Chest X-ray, AP view. Patient: 77 years old, sex F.
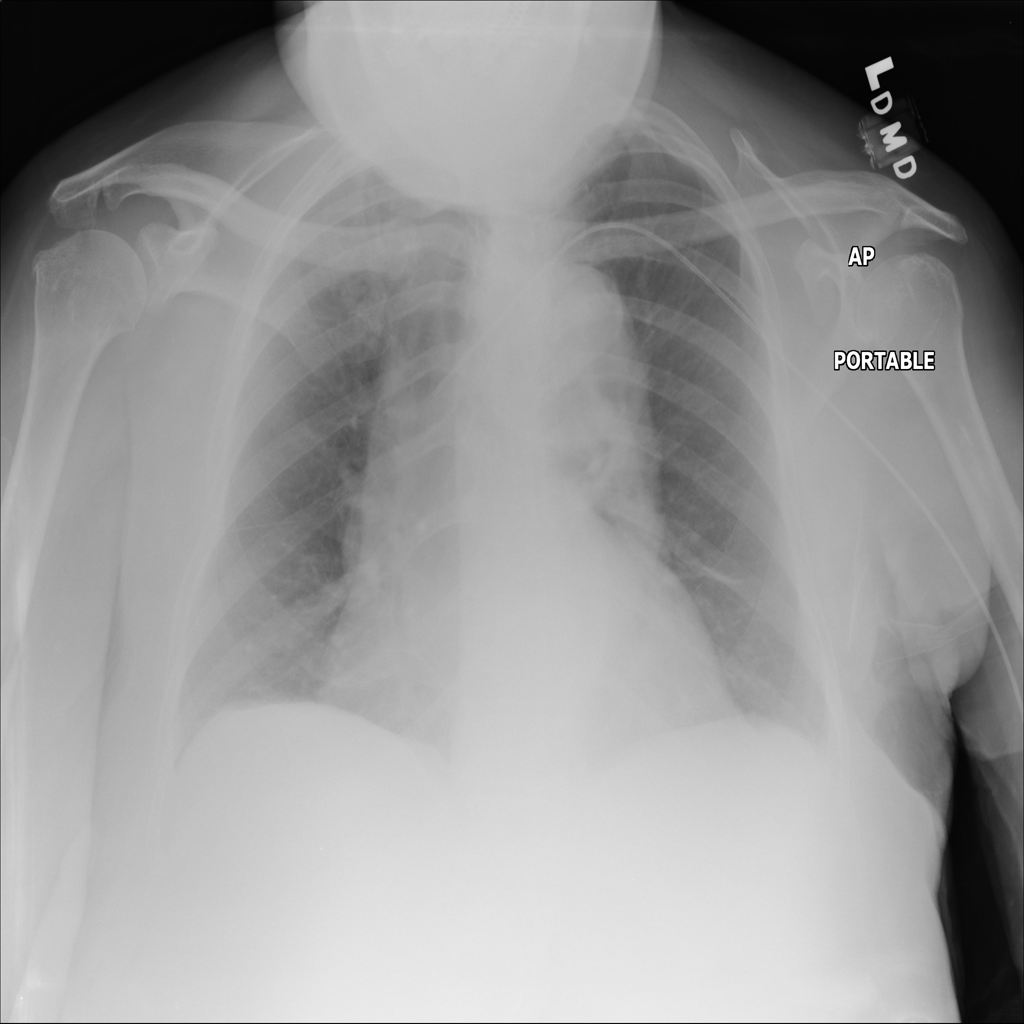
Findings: No Finding